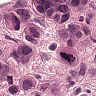
Metastatic tissue present: yes